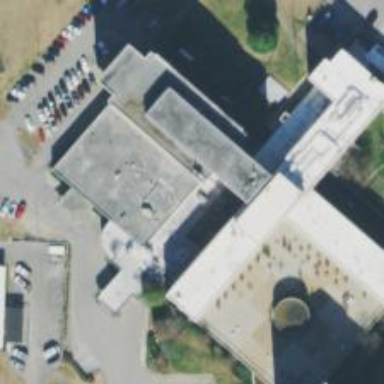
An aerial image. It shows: Hospital.